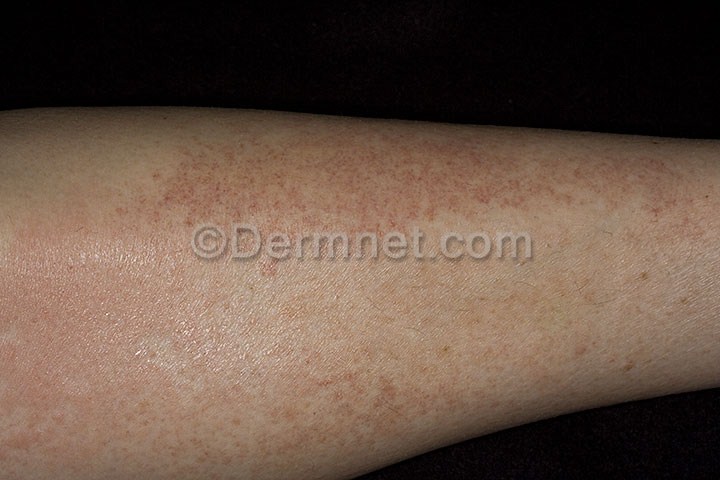
Disease: Urticaria Hives